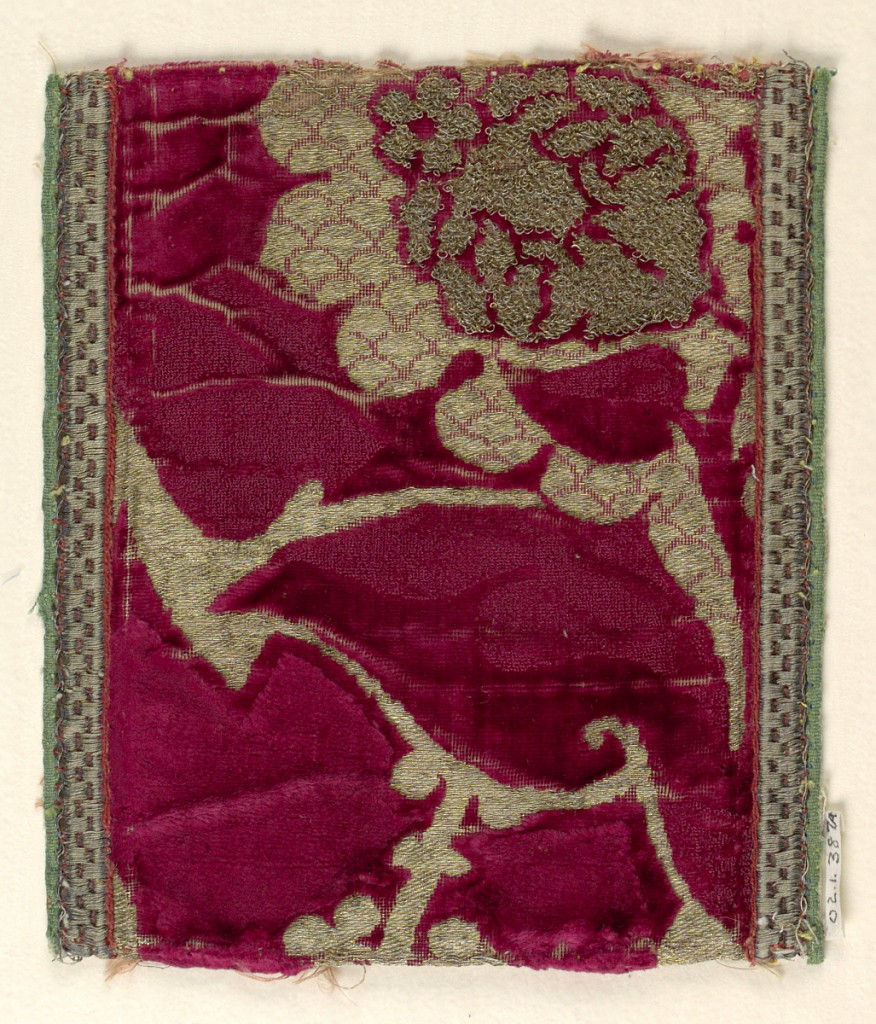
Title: Fragments
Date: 16th century
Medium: silk, metallic Technique: supplementary warp pile in a plain weave foundation (velvet) with metallic brocade
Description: Three strips with a pomegranate motif. Red velvet with metallic brocading.